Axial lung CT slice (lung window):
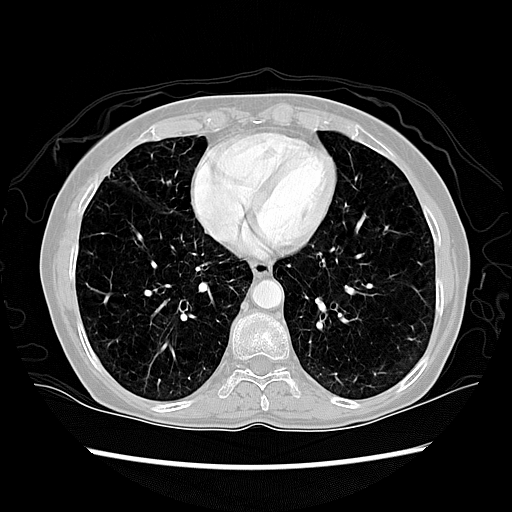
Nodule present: no